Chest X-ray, PA view. Patient: 39 years old, sex F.
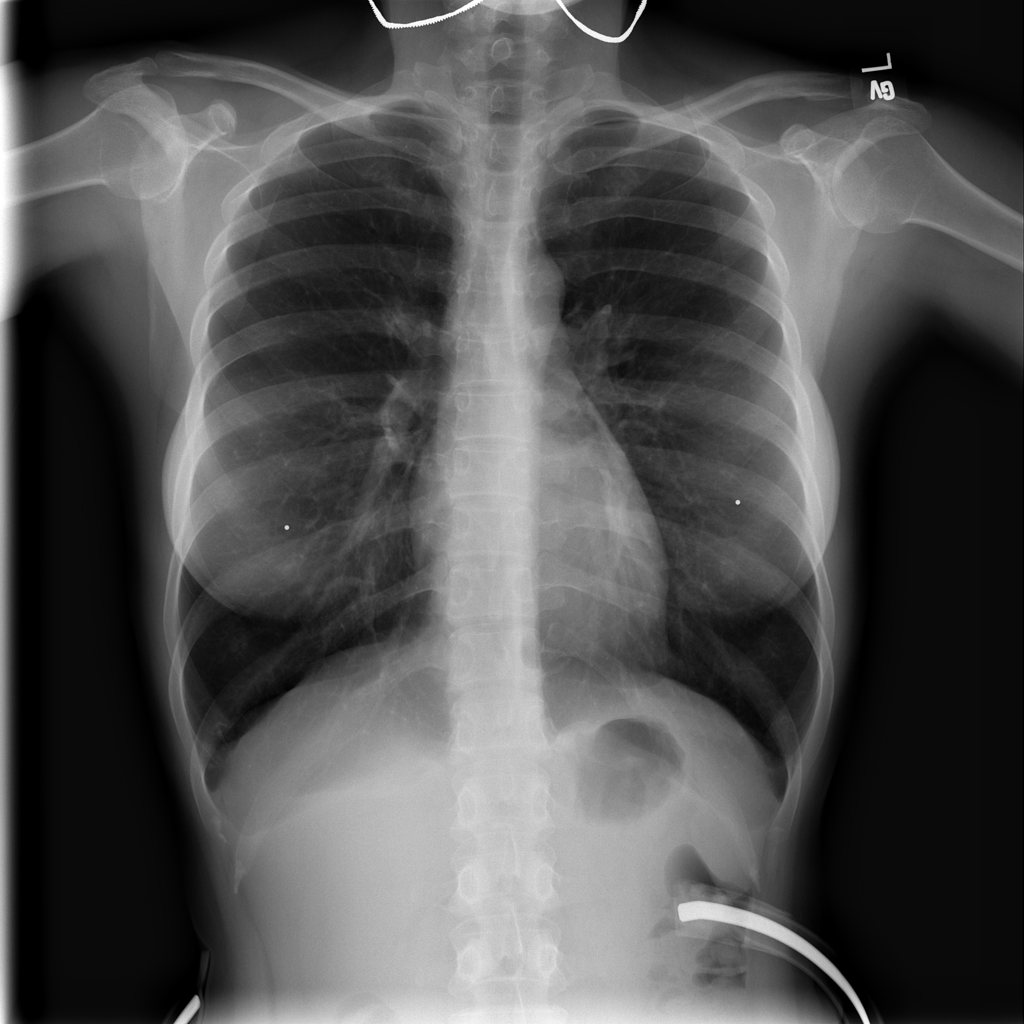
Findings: No Finding